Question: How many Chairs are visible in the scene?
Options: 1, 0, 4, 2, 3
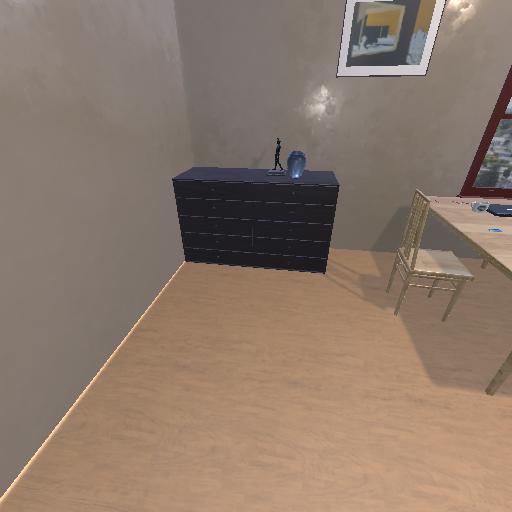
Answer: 1